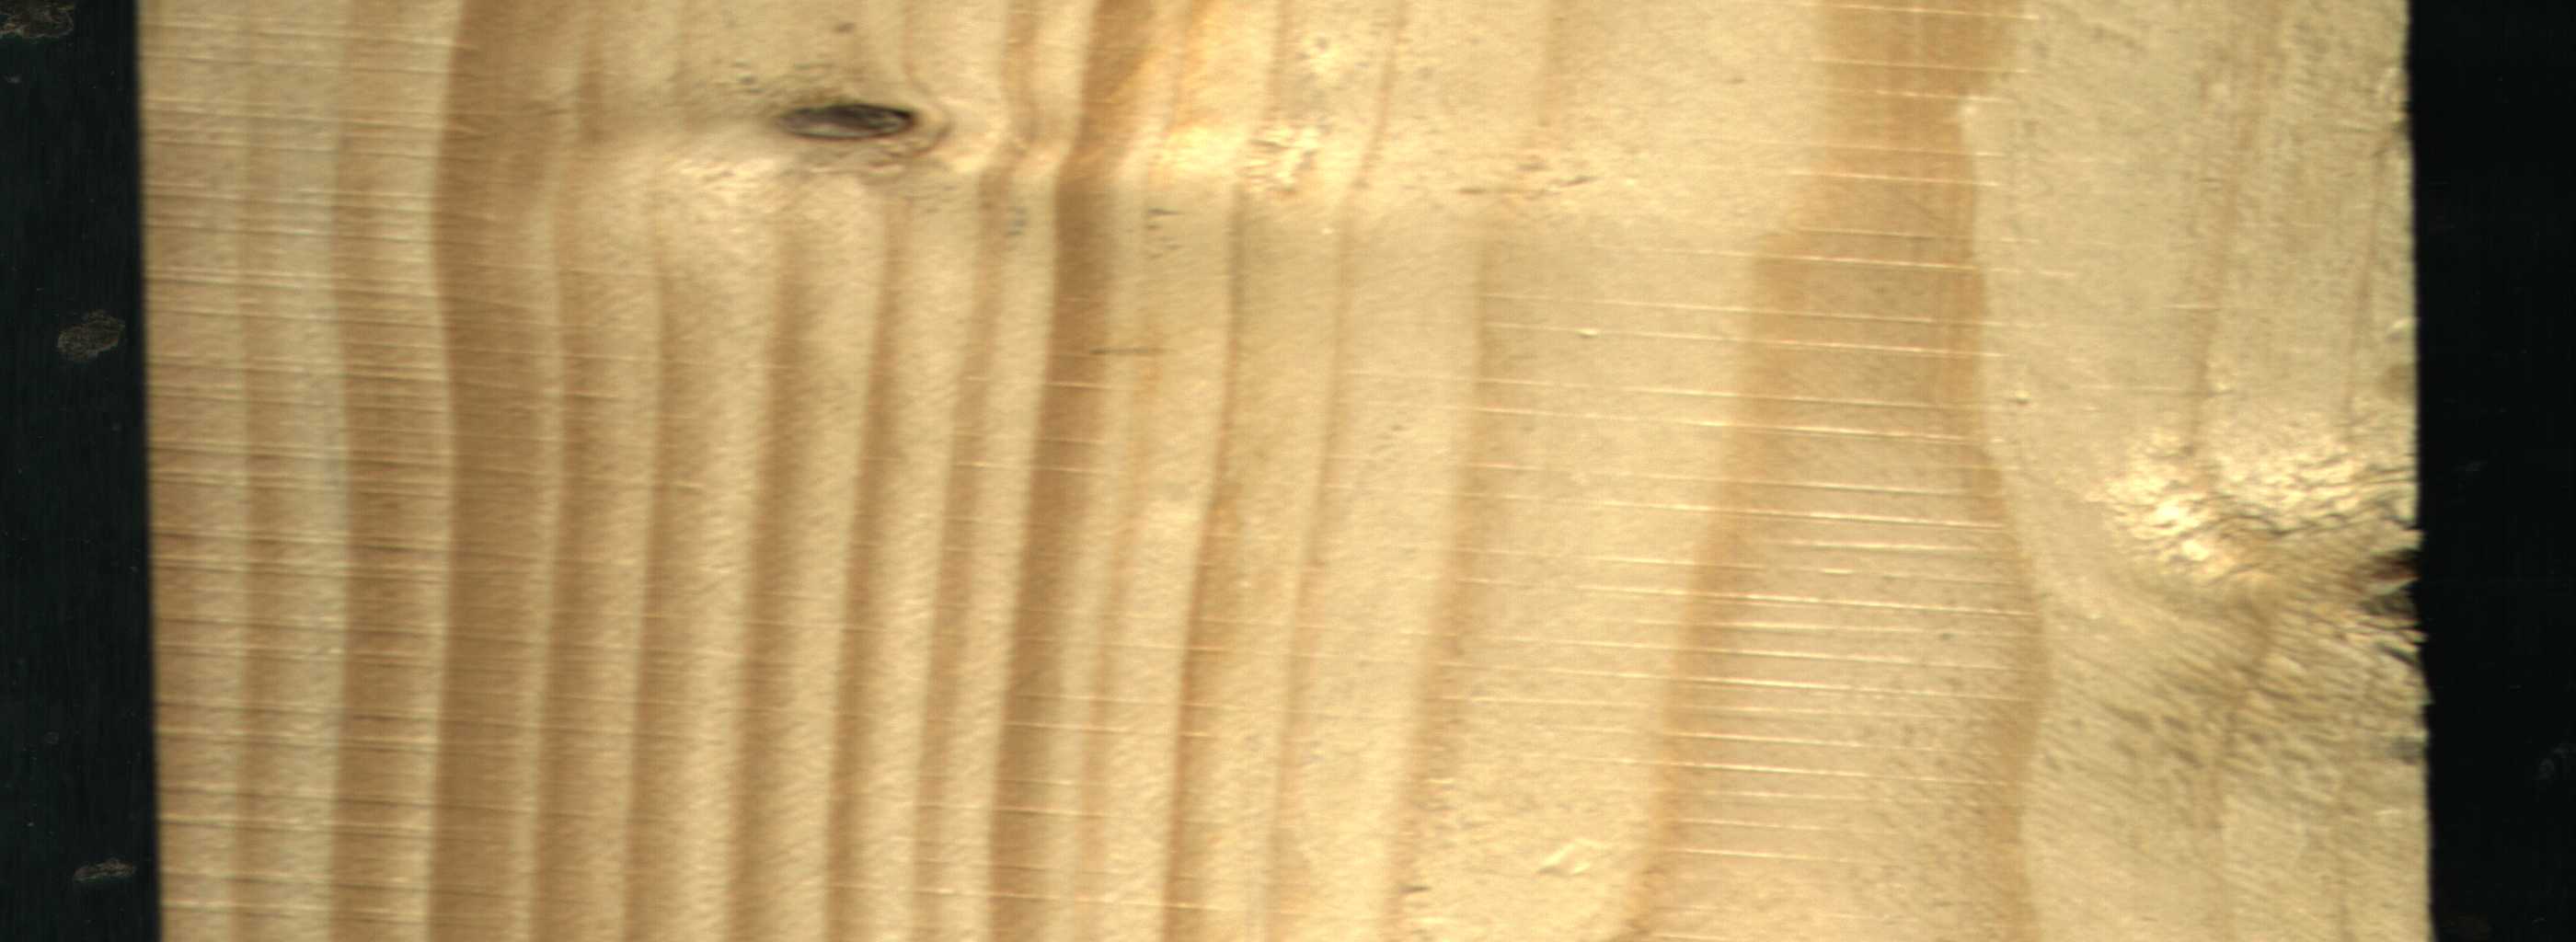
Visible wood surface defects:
Dead_Knot
Dead_Knot